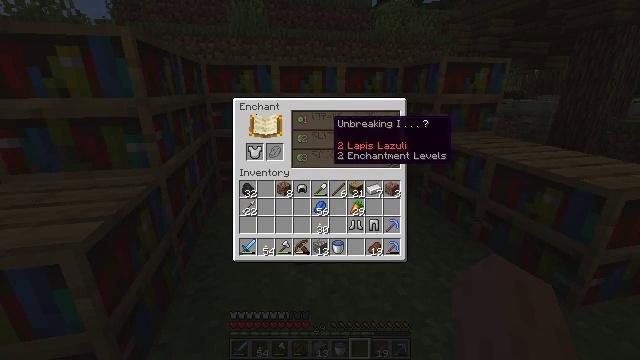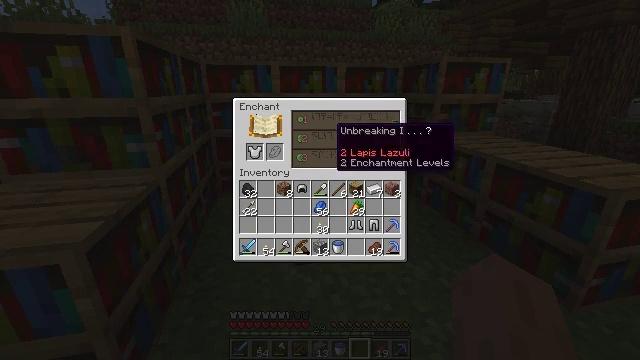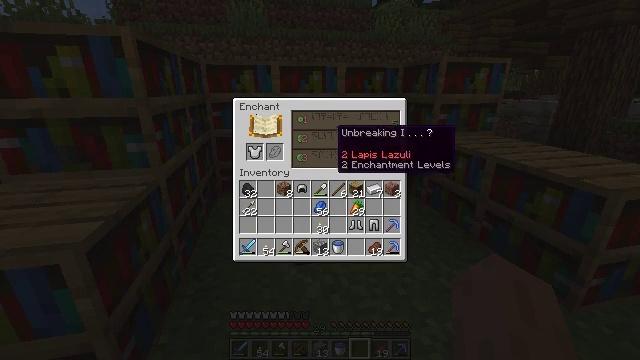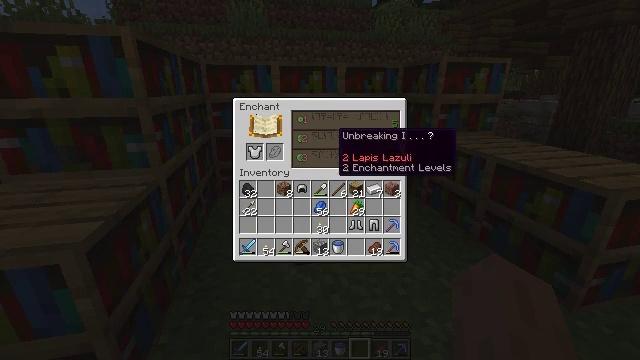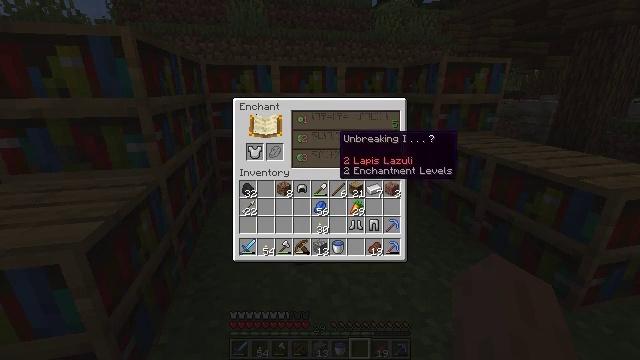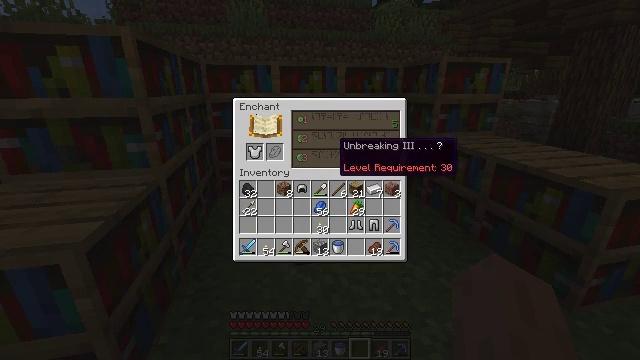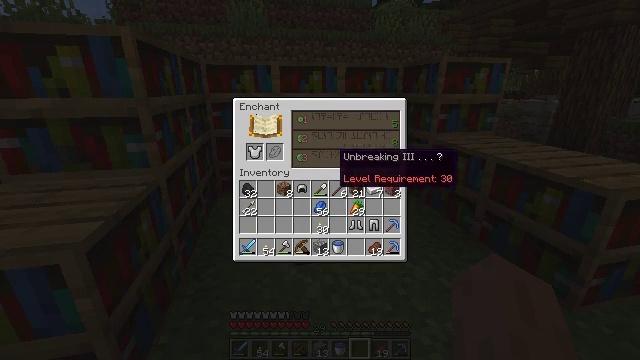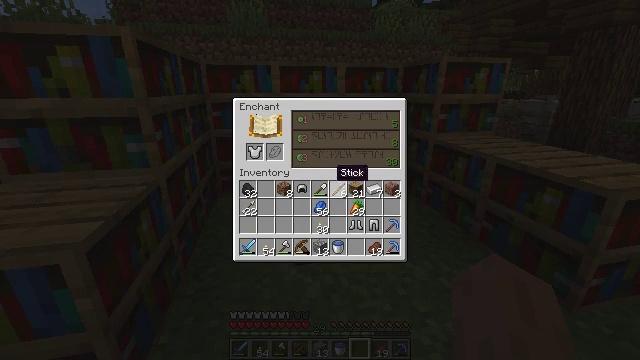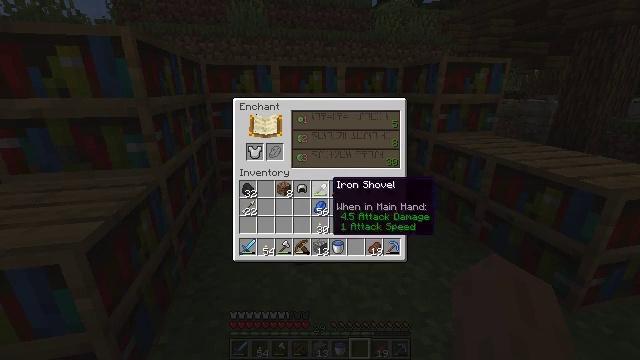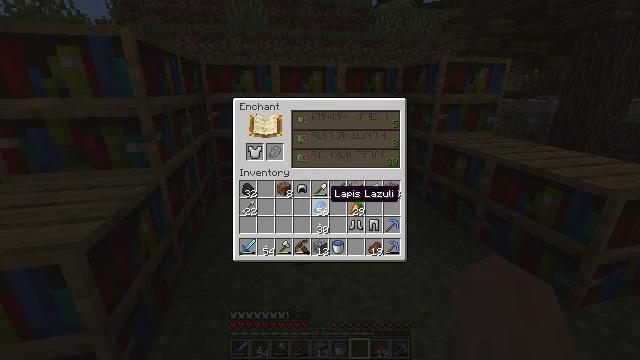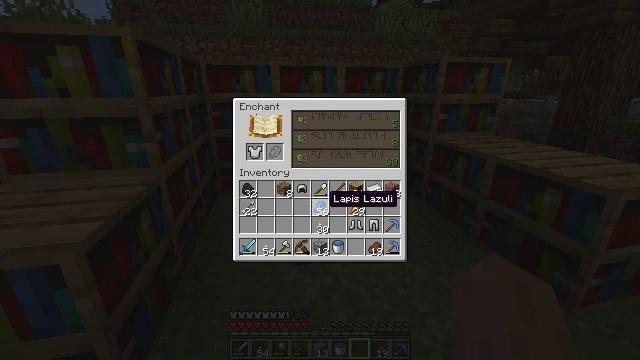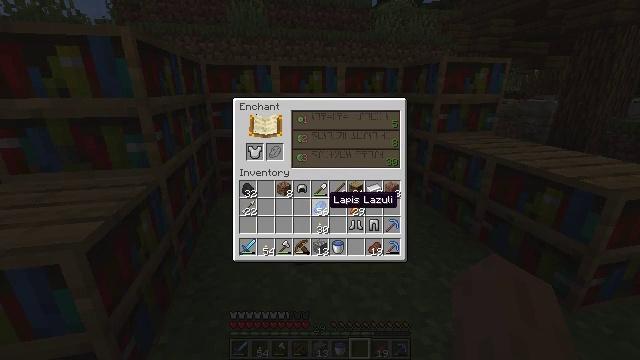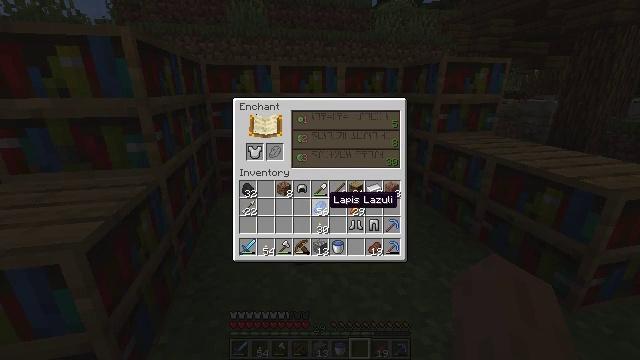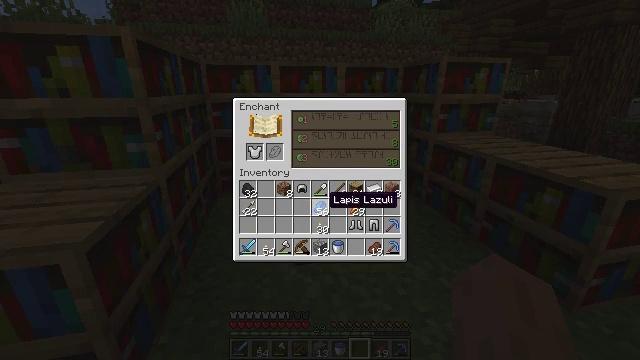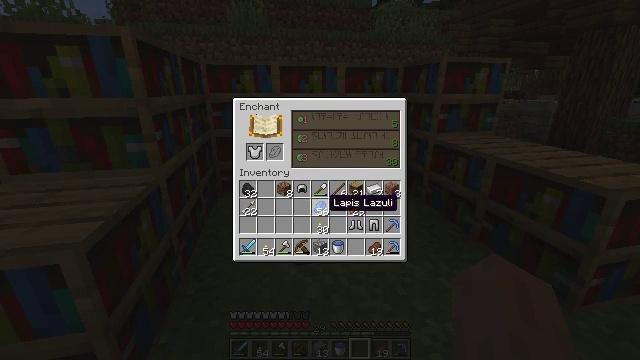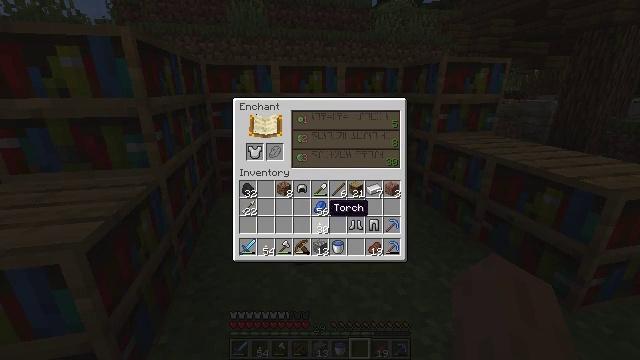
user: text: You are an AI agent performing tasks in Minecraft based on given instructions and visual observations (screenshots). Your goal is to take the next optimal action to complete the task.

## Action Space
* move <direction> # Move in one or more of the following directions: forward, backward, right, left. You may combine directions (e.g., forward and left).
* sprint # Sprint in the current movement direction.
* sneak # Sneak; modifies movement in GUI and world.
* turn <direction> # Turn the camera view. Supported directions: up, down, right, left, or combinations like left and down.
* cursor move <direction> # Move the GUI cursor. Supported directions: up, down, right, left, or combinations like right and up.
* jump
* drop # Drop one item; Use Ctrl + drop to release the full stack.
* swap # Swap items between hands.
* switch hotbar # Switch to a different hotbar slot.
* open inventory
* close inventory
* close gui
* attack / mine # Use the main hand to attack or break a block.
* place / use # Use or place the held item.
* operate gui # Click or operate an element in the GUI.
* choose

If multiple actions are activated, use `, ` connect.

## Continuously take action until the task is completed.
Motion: motion action
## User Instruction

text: Drop iron leggings.
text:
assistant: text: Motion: cursor move down
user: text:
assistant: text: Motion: no_op
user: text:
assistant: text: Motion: no_op
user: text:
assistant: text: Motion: no_op
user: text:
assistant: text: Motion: cursor move down
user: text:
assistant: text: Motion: cursor move down
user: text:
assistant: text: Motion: cursor move down
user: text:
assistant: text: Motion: cursor move down
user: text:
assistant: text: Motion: cursor move down
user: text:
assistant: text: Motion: no_op
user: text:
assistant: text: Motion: no_op
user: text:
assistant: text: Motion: no_op
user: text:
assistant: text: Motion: no_op
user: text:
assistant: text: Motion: no_op
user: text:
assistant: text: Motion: no_op
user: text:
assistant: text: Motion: no_op
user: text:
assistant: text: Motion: no_op
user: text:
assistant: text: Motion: no_op
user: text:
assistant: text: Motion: no_op
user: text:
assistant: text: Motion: no_op
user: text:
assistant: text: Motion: no_op
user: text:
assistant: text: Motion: no_op
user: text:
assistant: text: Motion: cursor move up
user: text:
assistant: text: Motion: cursor move up
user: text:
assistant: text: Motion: no_op
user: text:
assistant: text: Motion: no_op
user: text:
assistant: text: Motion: no_op
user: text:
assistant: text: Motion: no_op
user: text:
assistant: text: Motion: operate gui
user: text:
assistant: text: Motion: operate gui